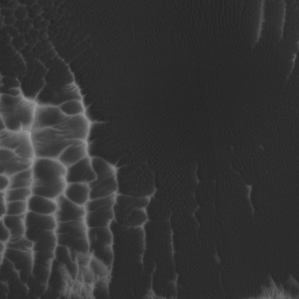
Label: non_frost